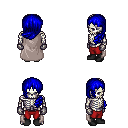
a pixel art fantasy rpg character, male body template, skeleton, gray cape, red pants, blue left-swept hairstyle, metal gloves, black shoes, four views (front, back, left, right), 2x2 character sprite sheet, small pixel art, hard edges, no anti-aliasing